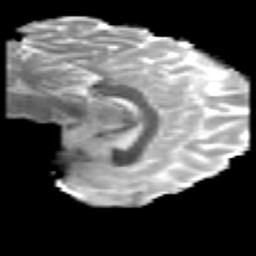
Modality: MD
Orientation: sagittal
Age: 19
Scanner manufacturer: philips
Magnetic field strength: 3 T
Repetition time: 8.573 s
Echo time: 0.1268 s